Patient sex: M
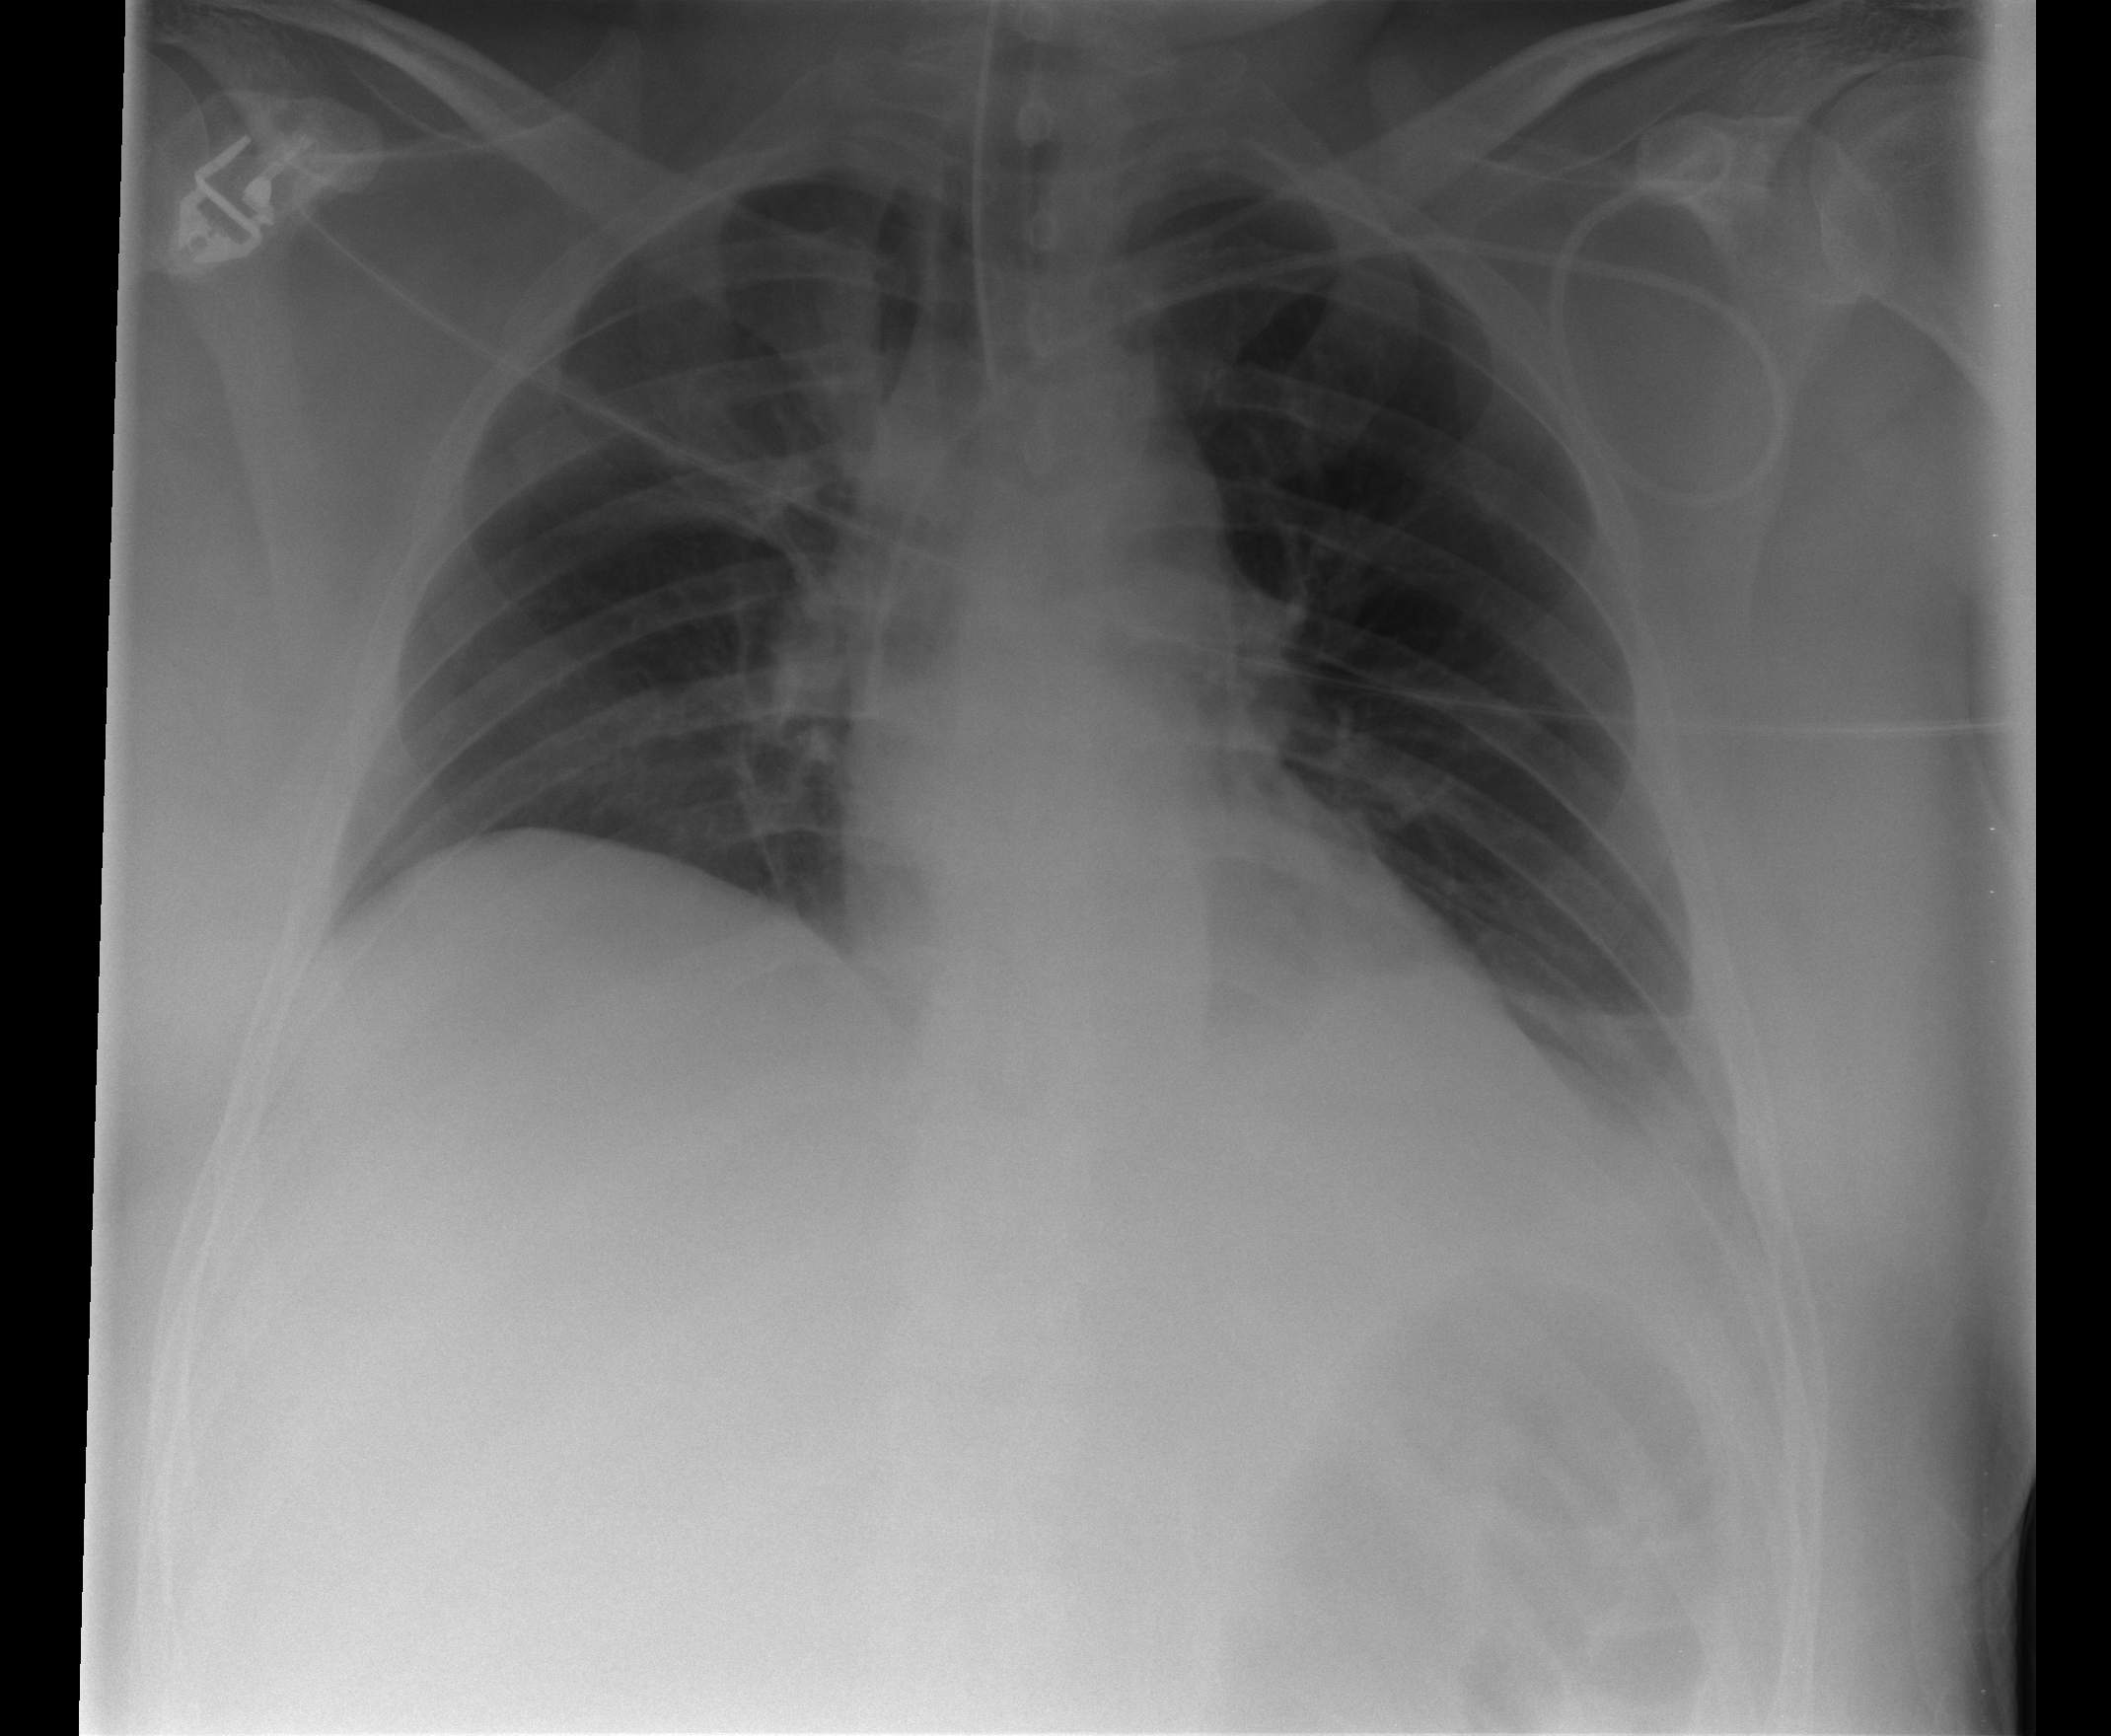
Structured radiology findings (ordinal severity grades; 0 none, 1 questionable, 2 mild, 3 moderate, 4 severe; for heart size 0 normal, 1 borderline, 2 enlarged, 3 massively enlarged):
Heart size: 0
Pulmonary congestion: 0
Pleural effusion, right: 0
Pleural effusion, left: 2
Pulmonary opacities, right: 0
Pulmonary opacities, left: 0
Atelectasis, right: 0
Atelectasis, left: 2